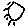
Label: sun